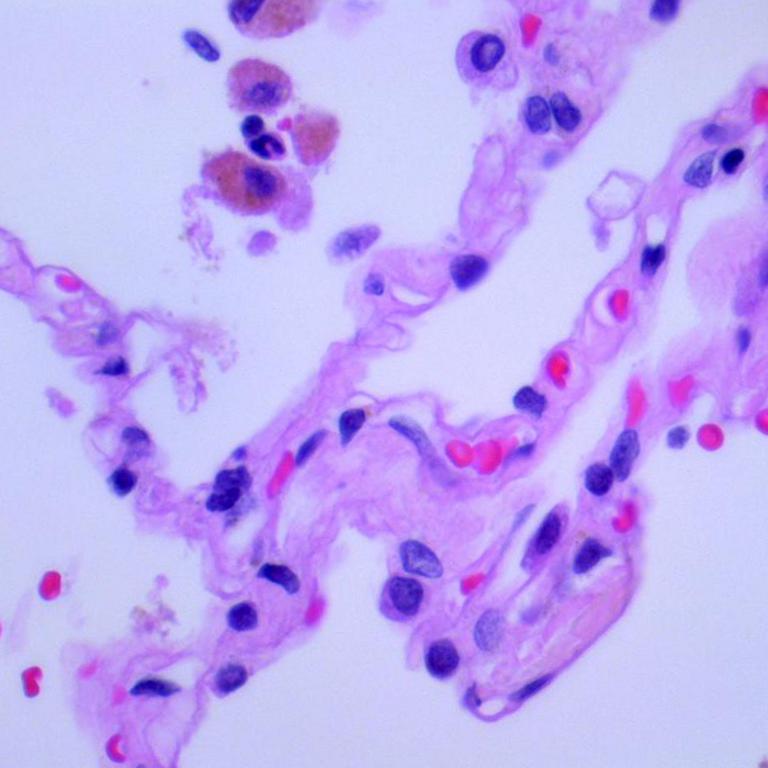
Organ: lung
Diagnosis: benign